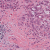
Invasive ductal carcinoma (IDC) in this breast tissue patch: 1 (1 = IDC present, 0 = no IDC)